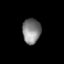
Tissue: prostate
Cell type: T cells
Senescence score: 0.2606
Nuclear area (px): 448
Mean DAPI intensity: 129.467